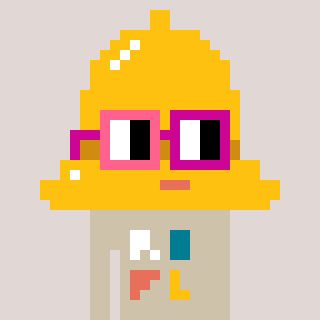
a pixel art character with square pink and red glasses, a bell-shaped head and a bege-colored body on a warm background